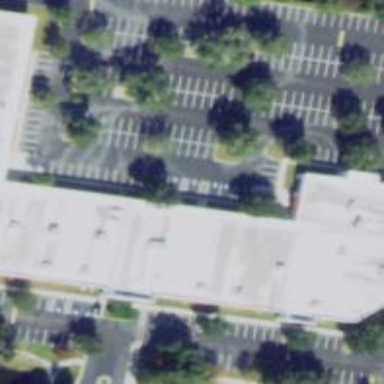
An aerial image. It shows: Parking space.